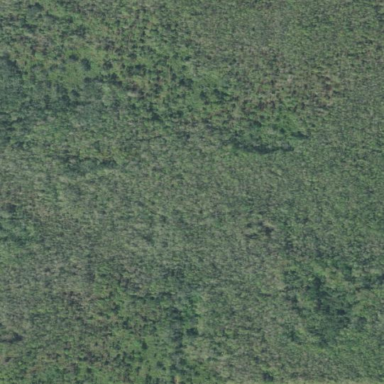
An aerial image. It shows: Swamp in wetland area.